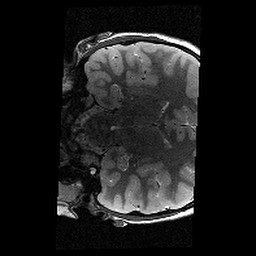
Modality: T2w
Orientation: coronal
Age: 9
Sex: male
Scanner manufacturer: siemens
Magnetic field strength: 3 T
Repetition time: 9.23 s
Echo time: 0.067 s